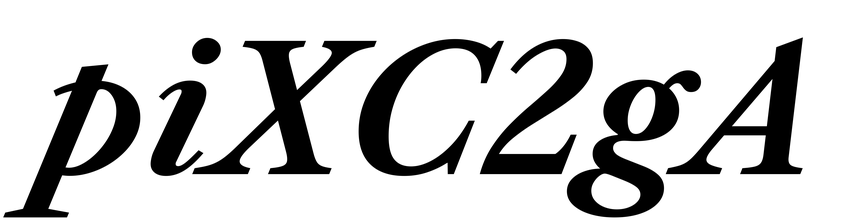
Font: LibreCaslonText-Italic_Bold_Italic